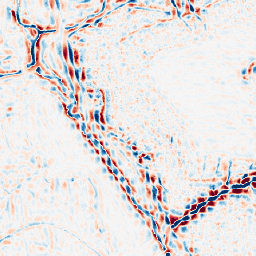
Category: wavelet
Decomposition family: wavelet_biorthogonal
Decomposition parameters: wavelet: bior4.4
level: 3
Upsampling method: area
Upsampling parameters: scale: 2
Upsampling scale: 2